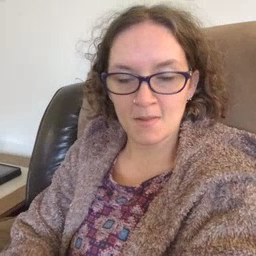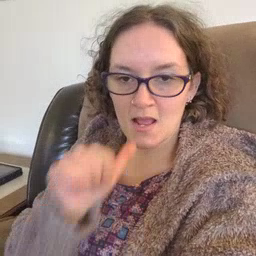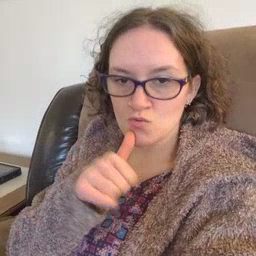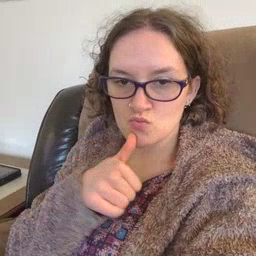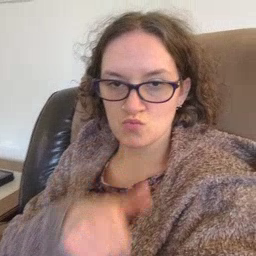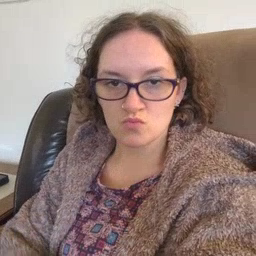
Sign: owie